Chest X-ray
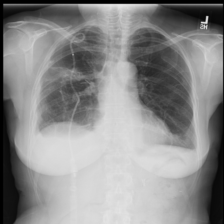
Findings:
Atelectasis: negative
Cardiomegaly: negative
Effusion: negative
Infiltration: negative
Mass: negative
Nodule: negative
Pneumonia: negative
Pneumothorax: negative
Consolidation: negative
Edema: negative
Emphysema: negative
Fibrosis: negative
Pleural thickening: negative
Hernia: negative